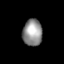
Tissue: skin
Cell type: Epithelial cells
Senescence score: 0.2
Nuclear area (px): 509
Mean DAPI intensity: 145.391